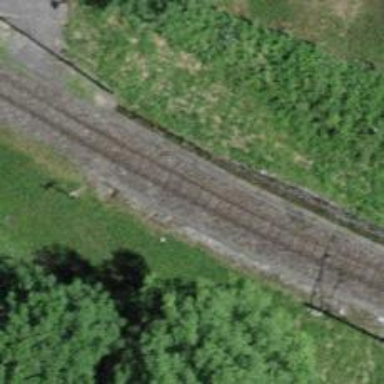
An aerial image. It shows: Narrow gauge railway with electrified contact lines.